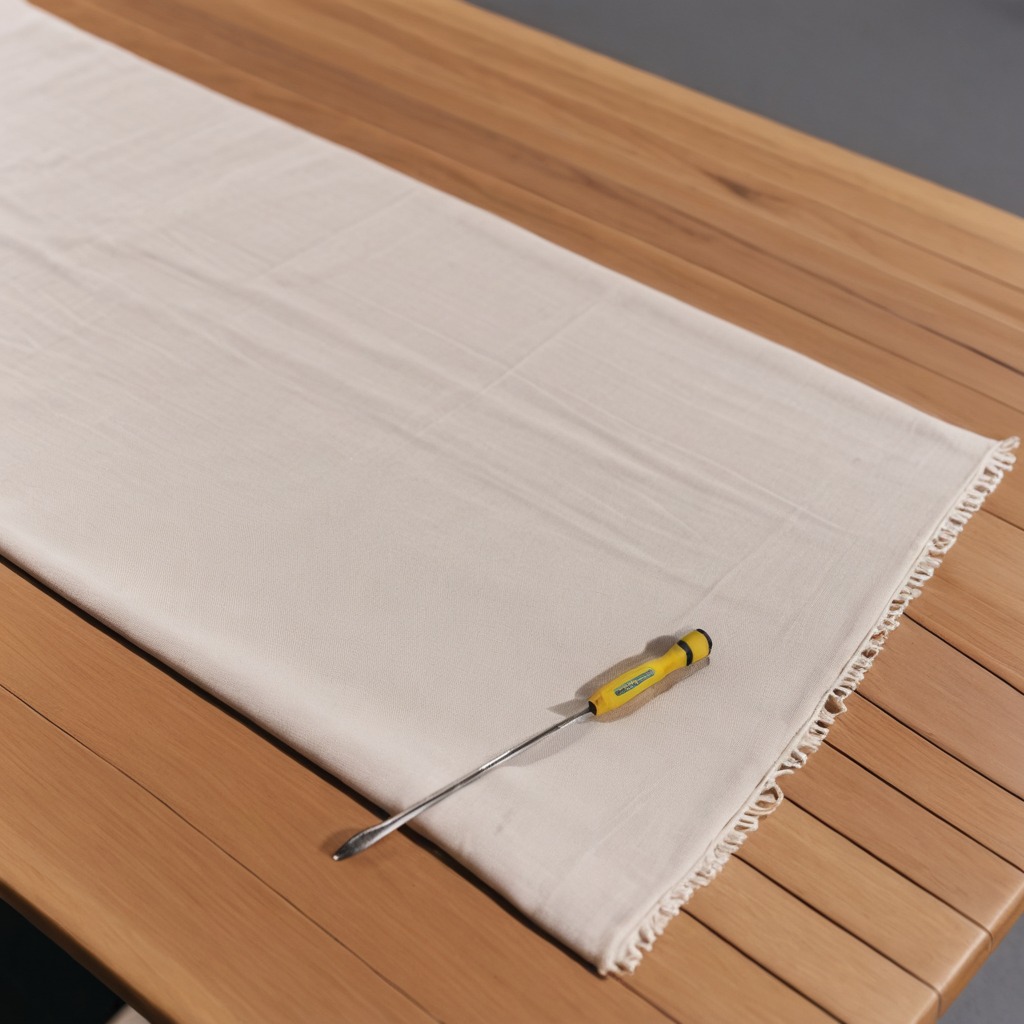
A screwdriver lying on a wooden table in an outdoor workshop during daytime bright natural light soft shadows worn but beneath the cloth